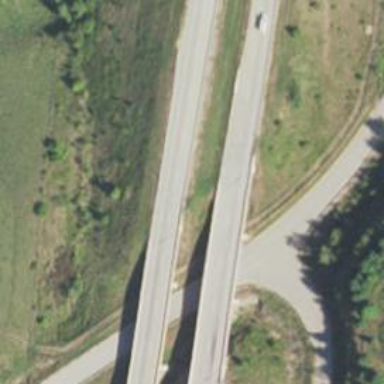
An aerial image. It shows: Motorway bridge over road.